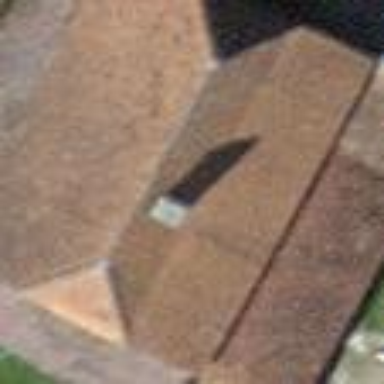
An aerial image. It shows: Barn.